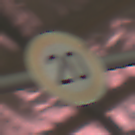
Verkehrszeichen: Geschwindigkeit20
Umgebung: Roofed, Special
Tageszeit: MorningAfternoon
Wetter: NotSpecified
Licht: Artificial
Jahreszeit: NotSpecified
Kontrast: MediumContrast